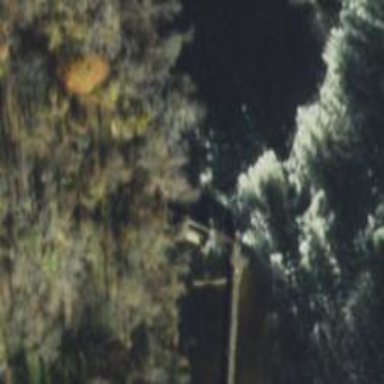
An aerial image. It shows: Dam across waterway.